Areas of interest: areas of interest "Art Cinema (Anqing Road Branch)"
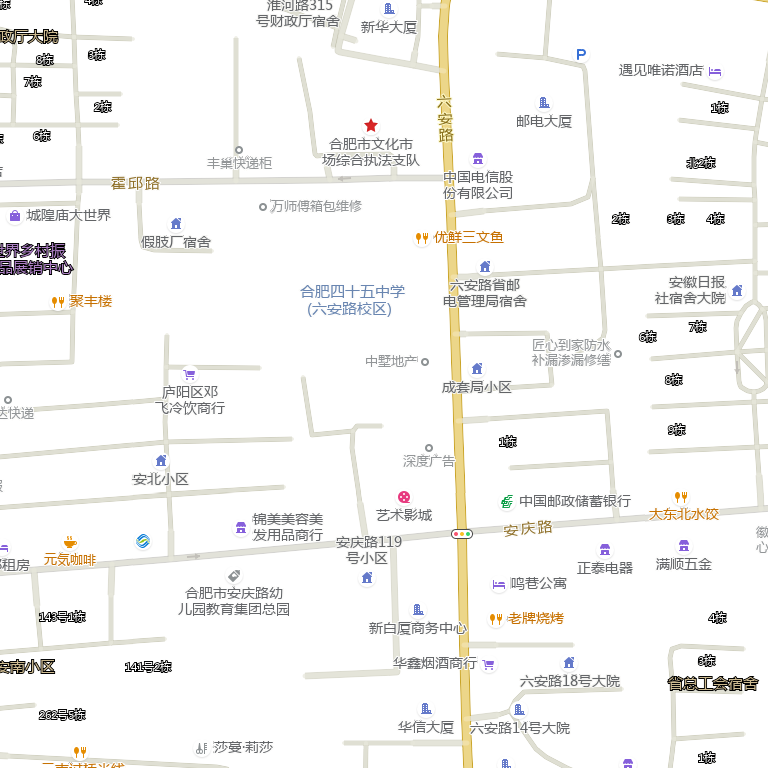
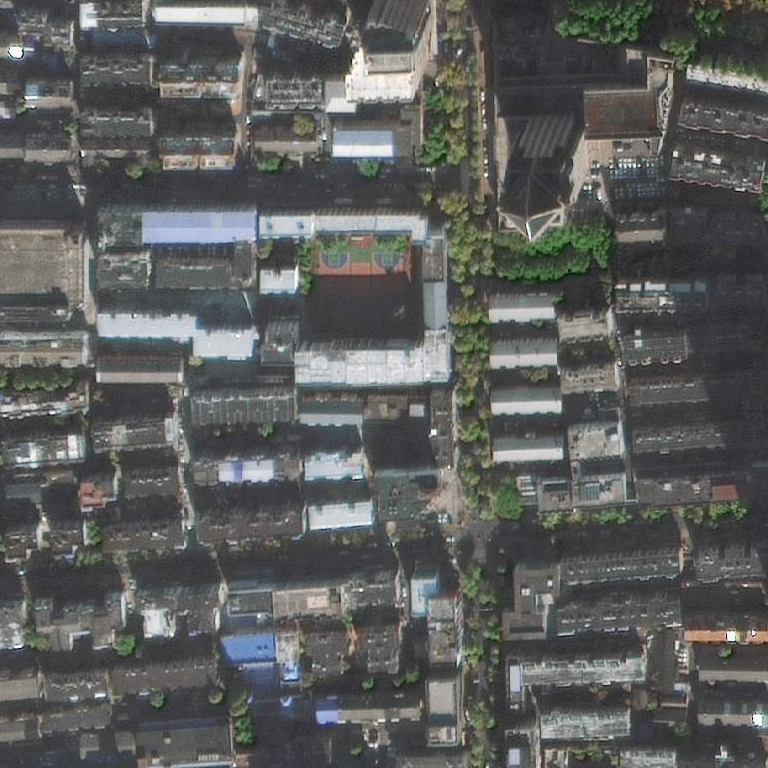